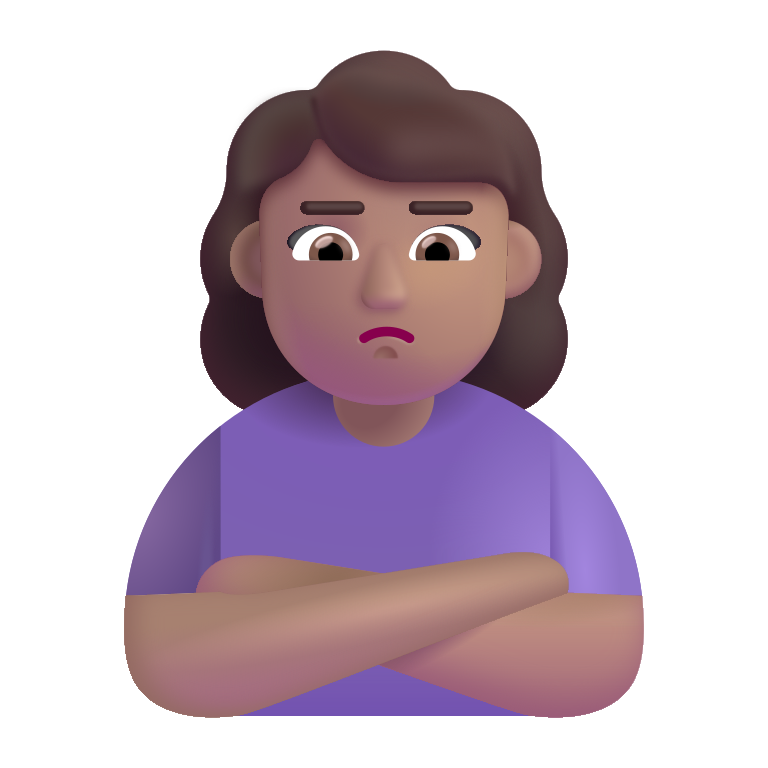
woman pouting color